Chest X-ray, AP view. Patient: 21 years old, sex M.
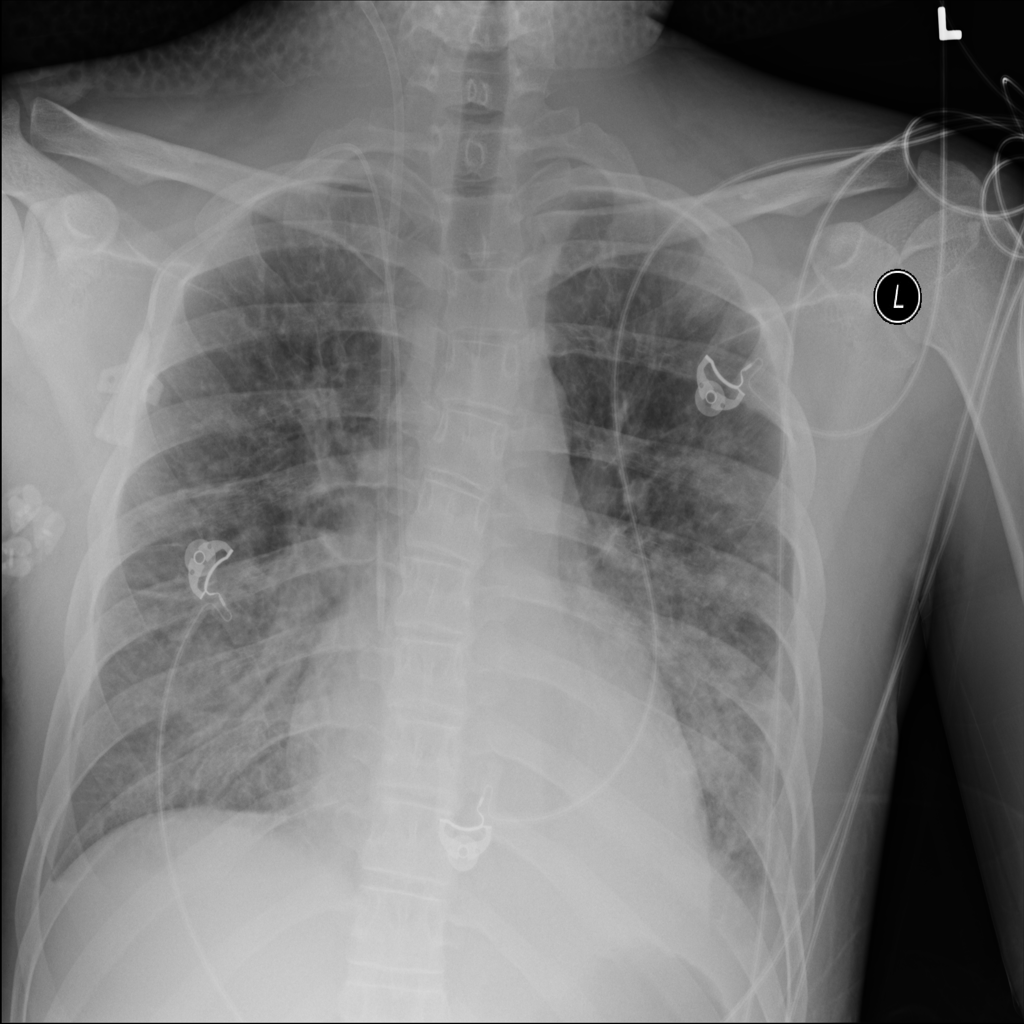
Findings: Infiltration